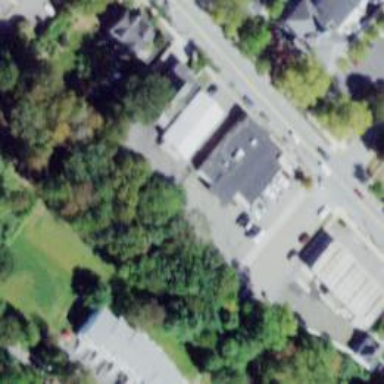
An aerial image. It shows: Post office.